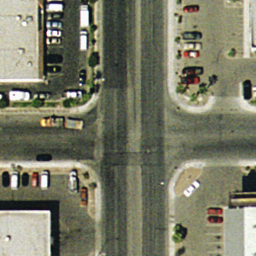
Label: intersection